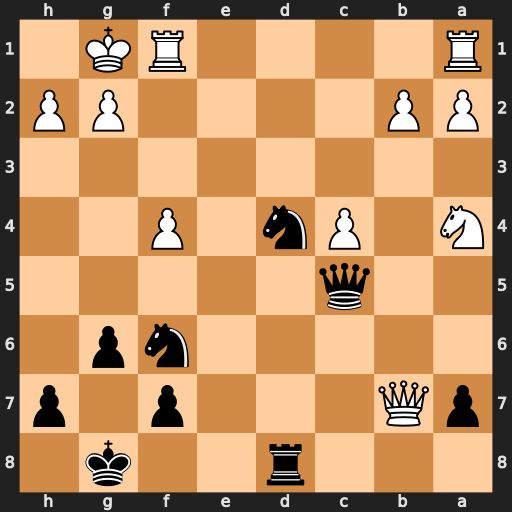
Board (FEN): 3r2k1/pQ3p1p/5np1/2q5/N1Pn1P2/8/PP4PP/R4RK1
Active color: b
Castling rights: -
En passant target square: -
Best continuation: Ne2+ Kh1 Ng3+ hxg3 Qh5+ Kg1 Ng4